Question: A picture says a thousand word:
Sublime 3 (build3083). It is highlighting all '#something' selector as yellow warning. '.classtag' is otherwise all okay.
I don't work on CSS all that often but it is annoying.

Also, I don't have a lot of packages installed. Don't know if any of them is a problem.
'''
{
"in_process_packages":
[
],
"installed_packages":
[
"Alignment",
"HighlightWords",
"Laravel Blade Highlighter",
"Package Control",
"PhalconPHP Completions",
"PhpDoc",
"SFTP",
"SideBarEnhancements",
"SourceTree",
"SublimeCodeIntel",
"SublimeLinter",
"SublimeLinter-csslint",
"SublimeLinter-jshint",
"SublimeLinter-php",
"Theme - Cobalt2",
"Volt"
]
}
'''
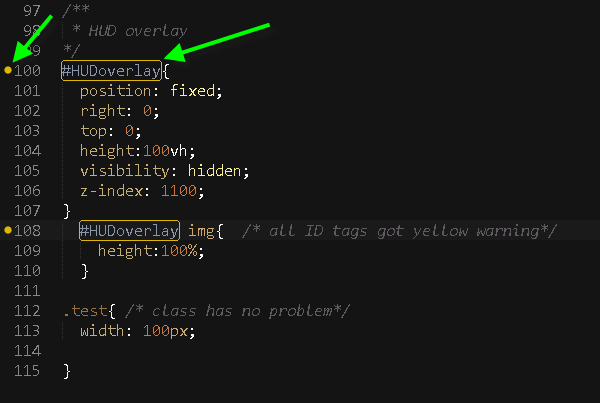
Answer: As @MattDMo has pointed out, csslint just treat all ID selectors as warning.
<URL>
> Rule ID: idsThis rule is aimed at improving maintainability by flagging the use of
IDs in selectors. Every instance of an ID will result in a warning.
Well, I feel that I have a valid reason to use ID selector in CSS. Just uninstall csslint.